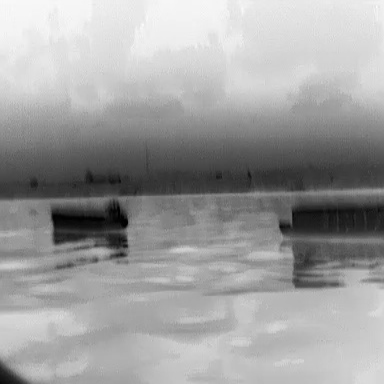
There is a liner in the infrared image.